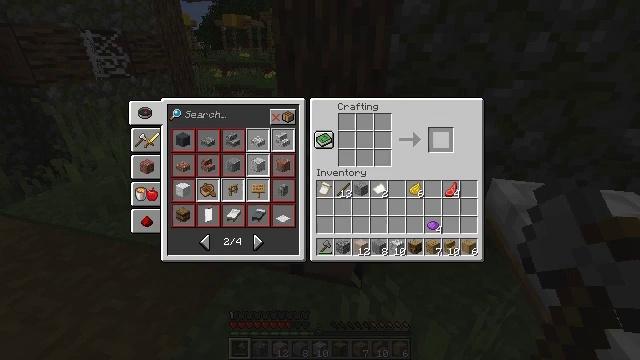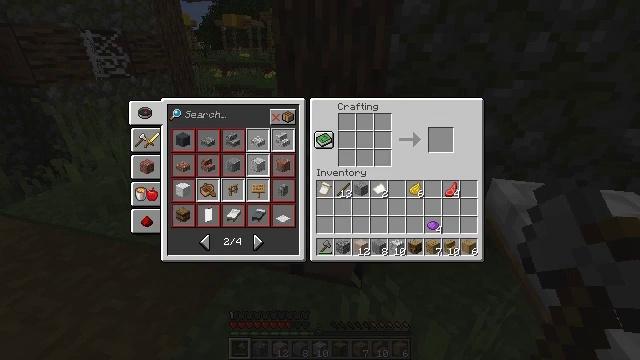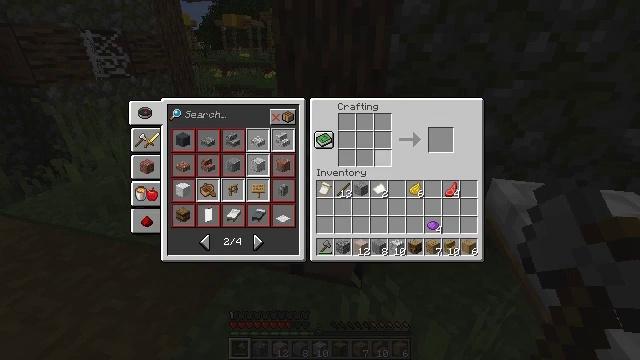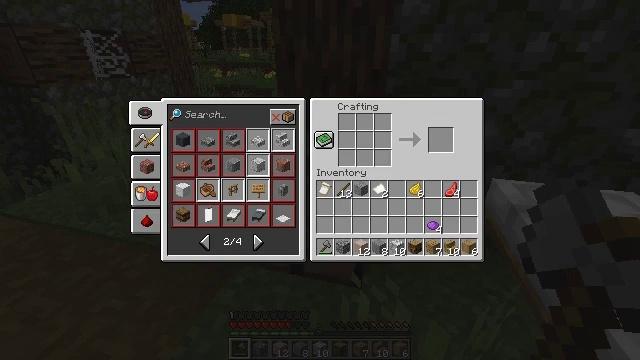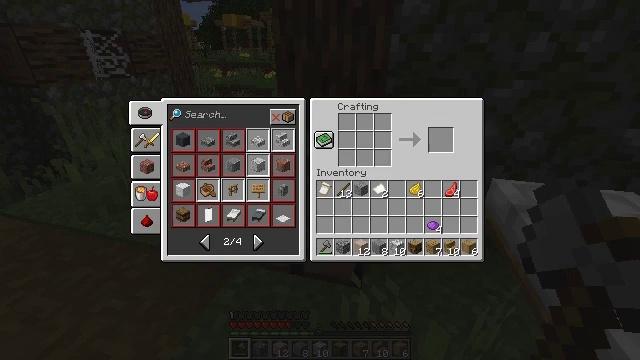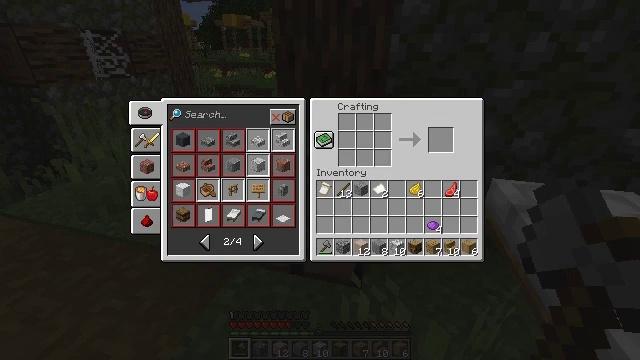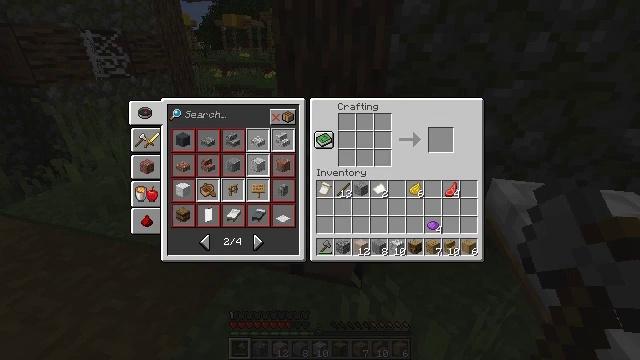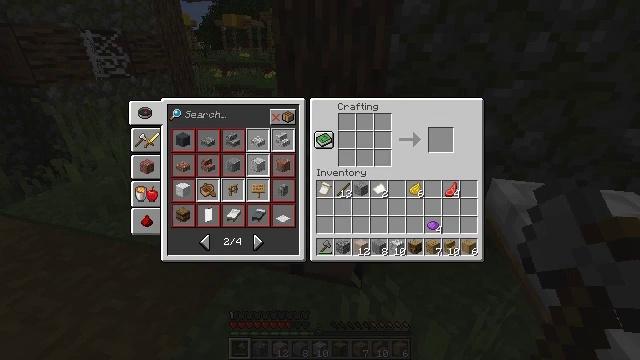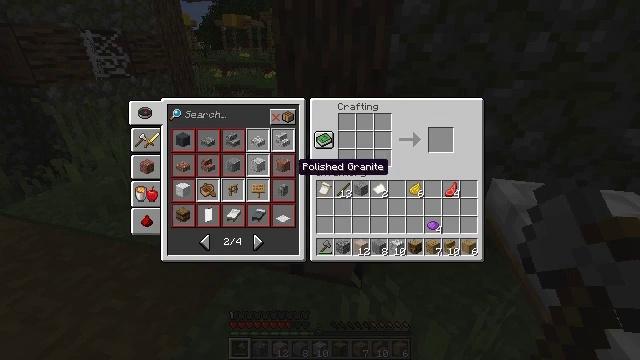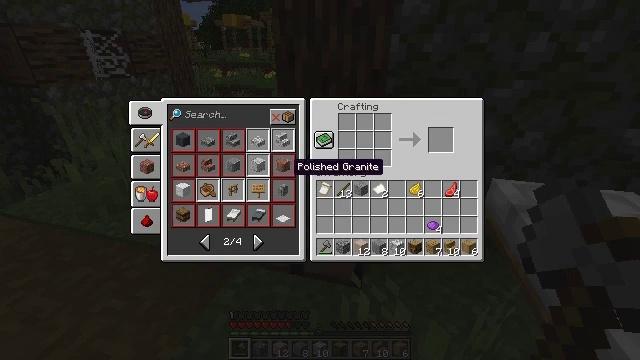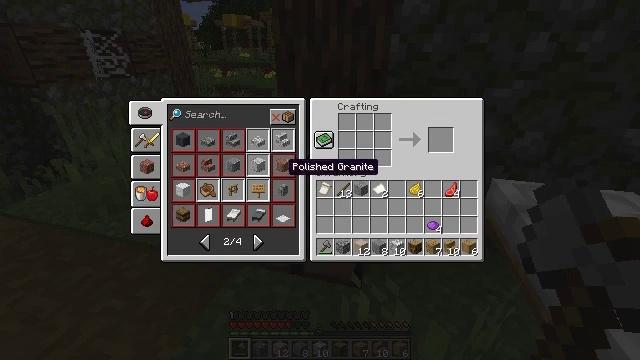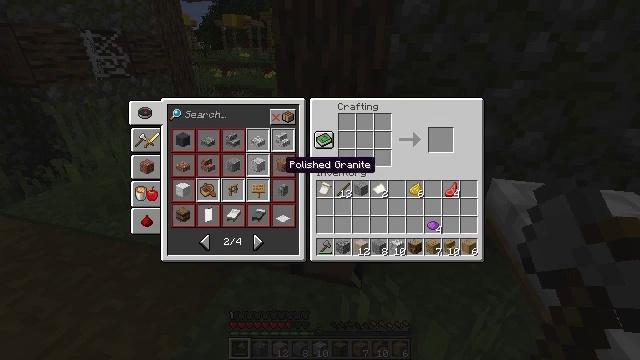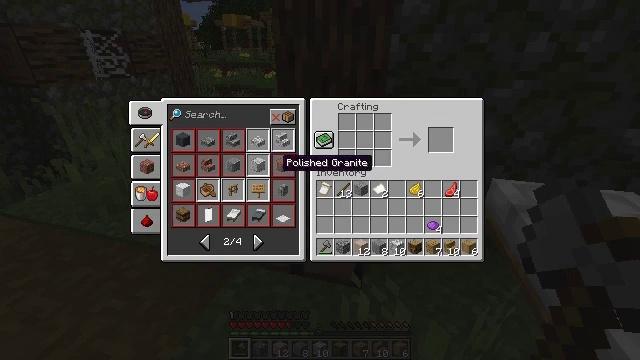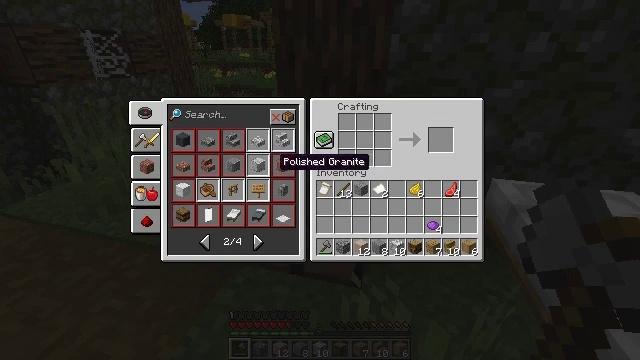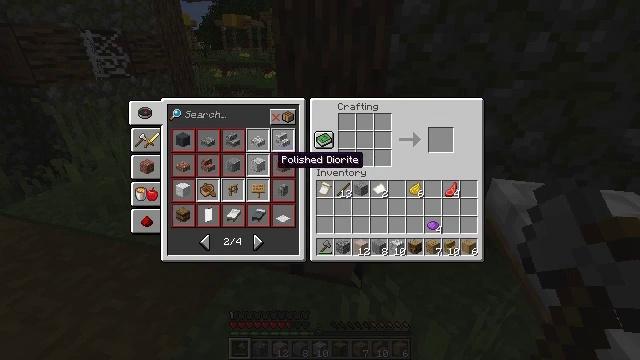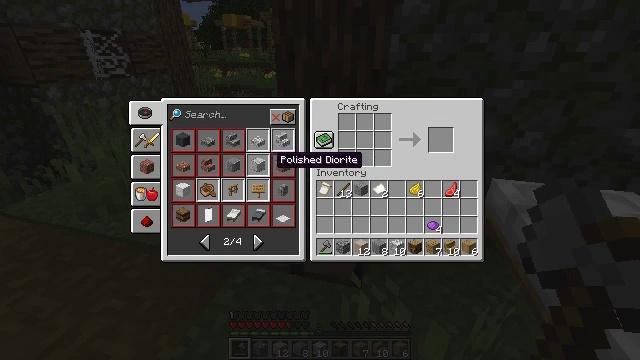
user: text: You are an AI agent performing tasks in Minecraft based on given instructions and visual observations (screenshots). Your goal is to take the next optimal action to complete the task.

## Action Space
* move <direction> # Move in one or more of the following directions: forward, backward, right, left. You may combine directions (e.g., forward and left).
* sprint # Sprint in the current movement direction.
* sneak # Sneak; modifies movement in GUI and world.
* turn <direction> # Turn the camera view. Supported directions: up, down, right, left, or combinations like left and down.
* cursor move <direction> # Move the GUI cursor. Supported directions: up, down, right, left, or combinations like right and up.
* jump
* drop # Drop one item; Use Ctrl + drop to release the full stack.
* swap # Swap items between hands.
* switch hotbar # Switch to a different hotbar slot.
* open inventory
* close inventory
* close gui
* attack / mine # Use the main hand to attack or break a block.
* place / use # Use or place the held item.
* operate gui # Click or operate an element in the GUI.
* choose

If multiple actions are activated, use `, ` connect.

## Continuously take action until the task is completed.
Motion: motion action
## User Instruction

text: Combine diorite in the crafting grid to make polished diorite.
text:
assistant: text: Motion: sneak, cursor move left and down, open gui
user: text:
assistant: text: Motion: sneak, cursor move left and down
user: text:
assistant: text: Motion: sneak, cursor move left
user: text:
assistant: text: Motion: sneak, cursor move left
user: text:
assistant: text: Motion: cursor move left
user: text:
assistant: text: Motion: cursor move left
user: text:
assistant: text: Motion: no_op
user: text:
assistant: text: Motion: cursor move left
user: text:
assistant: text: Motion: no_op
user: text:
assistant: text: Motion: no_op
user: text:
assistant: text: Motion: no_op
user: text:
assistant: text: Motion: no_op
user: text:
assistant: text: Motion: no_op
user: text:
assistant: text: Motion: no_op
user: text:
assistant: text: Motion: no_op
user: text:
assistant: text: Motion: no_op
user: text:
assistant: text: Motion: no_op
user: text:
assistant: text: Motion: no_op
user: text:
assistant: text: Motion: no_op
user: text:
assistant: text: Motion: operate gui
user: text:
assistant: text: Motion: operate gui
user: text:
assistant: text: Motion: no_op
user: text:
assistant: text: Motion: cursor move right and up
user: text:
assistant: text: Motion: cursor move right
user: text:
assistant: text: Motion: sneak, cursor move right
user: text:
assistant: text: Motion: sneak, cursor move right
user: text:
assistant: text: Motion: sneak
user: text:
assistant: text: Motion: sneak
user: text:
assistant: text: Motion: sneak
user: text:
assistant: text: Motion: sneak